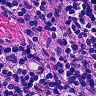
Metastatic tissue present: no